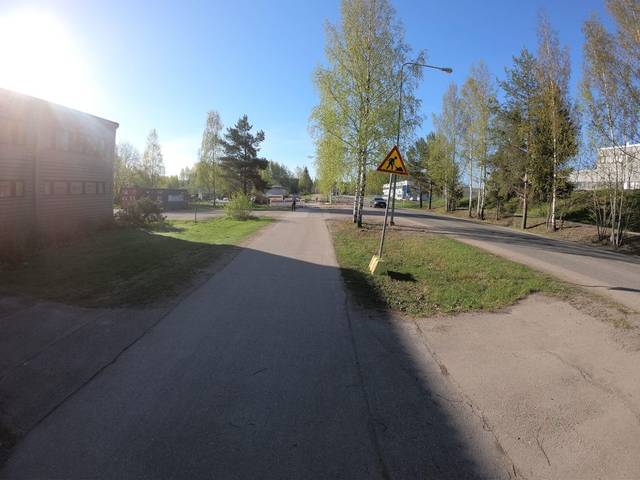
Region: Finland
Coordinates: 60.186, 24.612